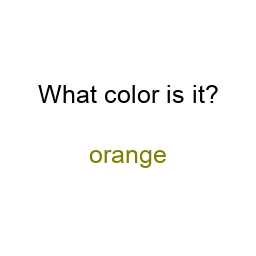
Color: olive
Color name shown: orange
Background color: white
Question text color: black